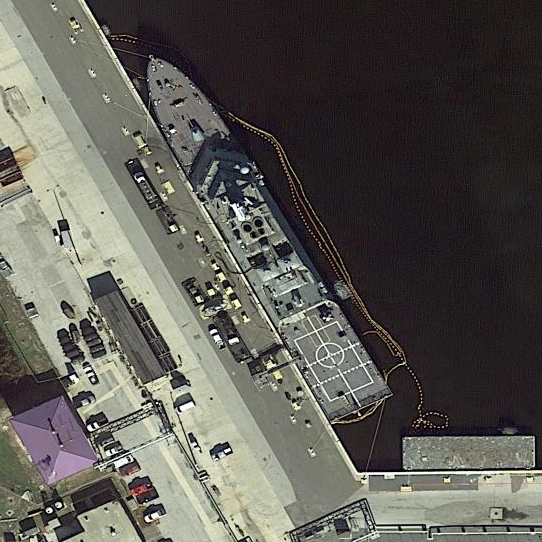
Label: Freedom-class_combat_ship